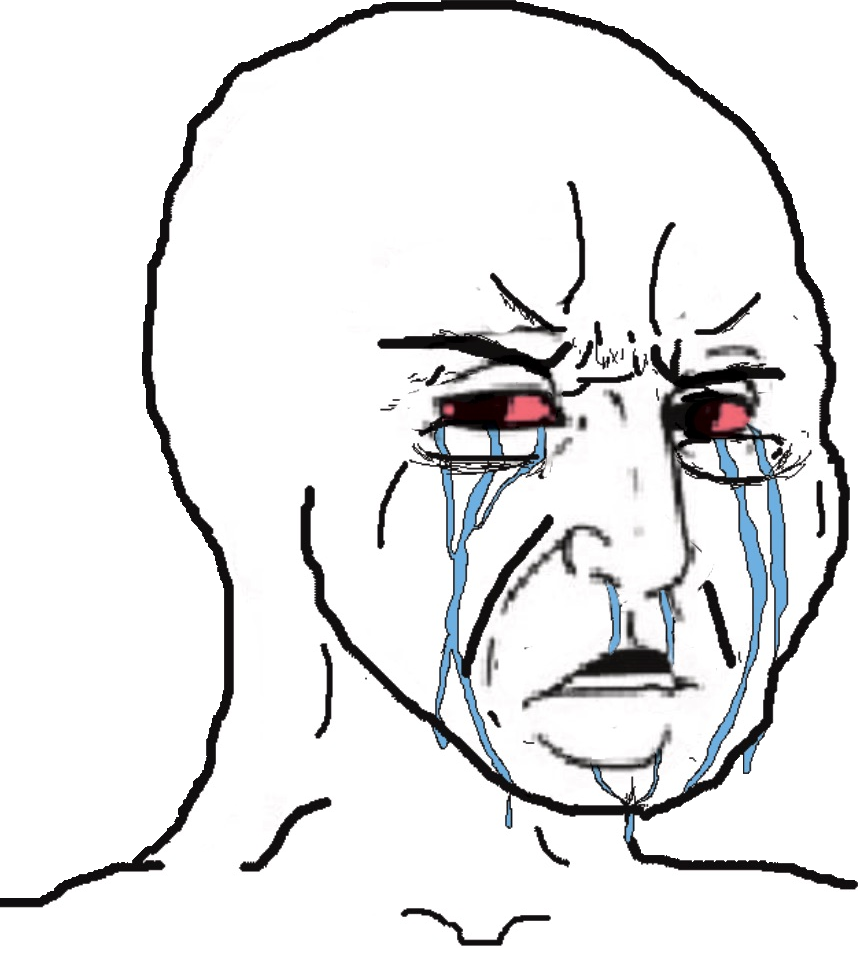
Label: 5_Groomer